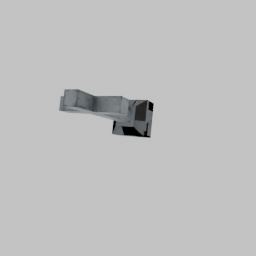
Label: decoration